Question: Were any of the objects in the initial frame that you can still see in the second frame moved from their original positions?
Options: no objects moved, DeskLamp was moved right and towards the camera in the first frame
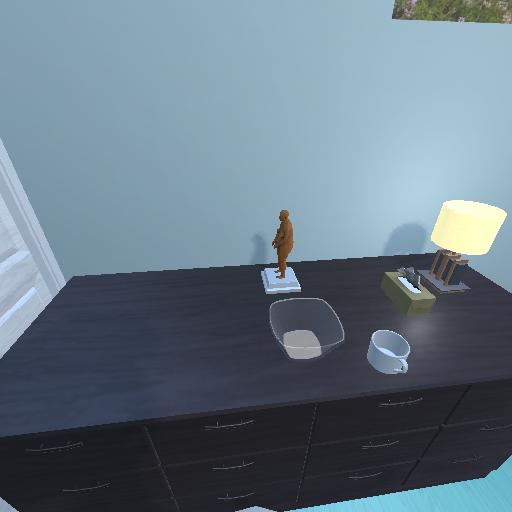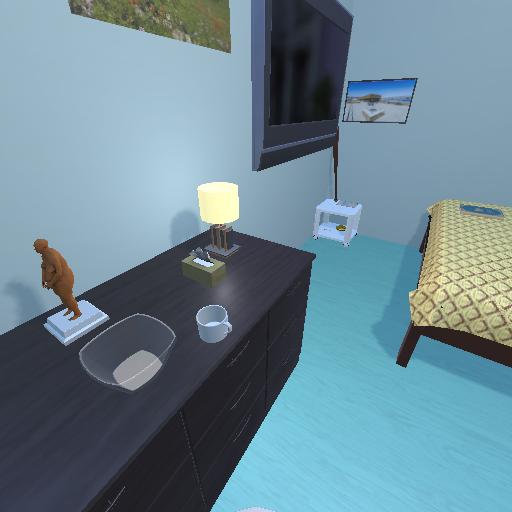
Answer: no objects moved